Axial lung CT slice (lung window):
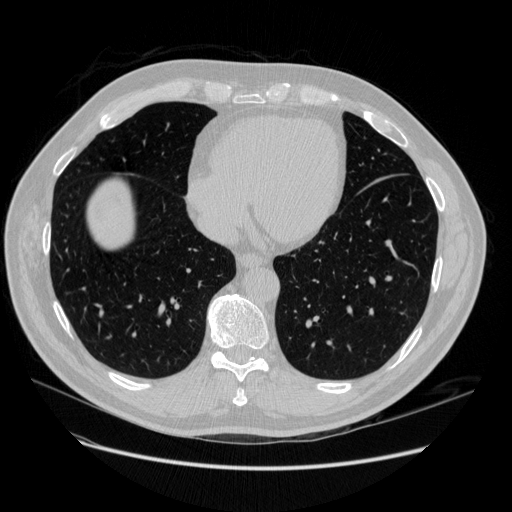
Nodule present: no